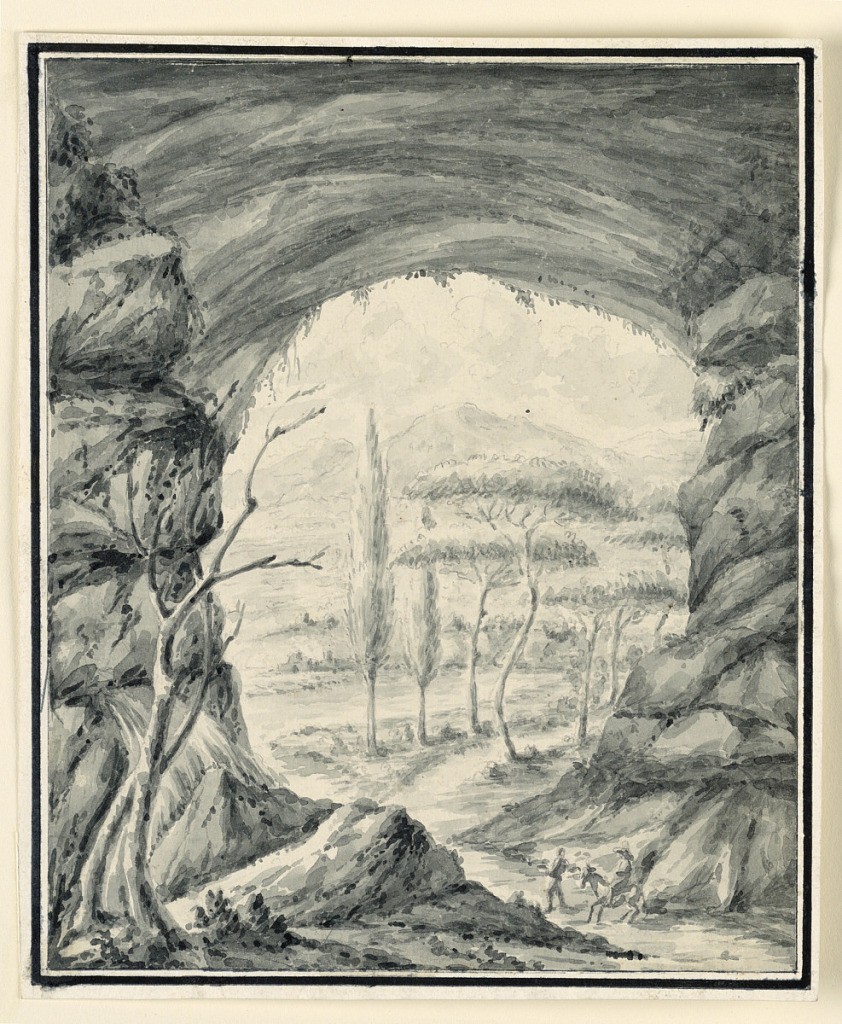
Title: Figures on a Rocky Pass
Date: ca. 1800
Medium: Black chalk, brush and black wash, on paper
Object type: Drawing
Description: A mountain underpass opens to a wooded hilly landscape traversed by a road. A man on a horse and one walking next to him stand in the beneath the underpass.